Aerial crown-view tile of a tropical tree (Barro Colorado Island, Panama), acquired 20250124:
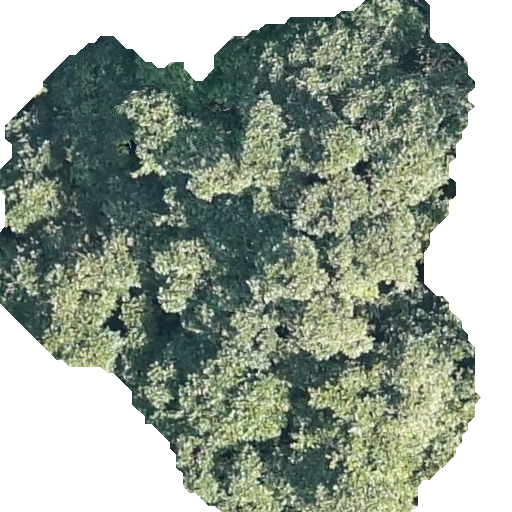
Species: Ficus obtusifolia
GBIF accepted scientific name: Ficus obtusifolia
Crown area: 279.893 m²